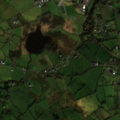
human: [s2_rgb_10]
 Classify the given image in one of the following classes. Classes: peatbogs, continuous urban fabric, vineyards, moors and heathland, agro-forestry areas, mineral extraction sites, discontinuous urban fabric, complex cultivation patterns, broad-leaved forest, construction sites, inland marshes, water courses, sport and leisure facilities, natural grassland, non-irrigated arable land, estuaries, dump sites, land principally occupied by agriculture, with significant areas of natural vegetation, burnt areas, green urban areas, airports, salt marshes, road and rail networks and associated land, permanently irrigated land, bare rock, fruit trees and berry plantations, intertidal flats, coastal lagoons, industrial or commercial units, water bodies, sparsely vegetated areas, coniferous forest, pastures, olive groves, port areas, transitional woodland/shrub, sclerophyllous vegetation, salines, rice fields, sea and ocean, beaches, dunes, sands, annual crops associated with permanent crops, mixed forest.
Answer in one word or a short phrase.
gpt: pastures, land principally occupied by agriculture, with significant areas of natural vegetation